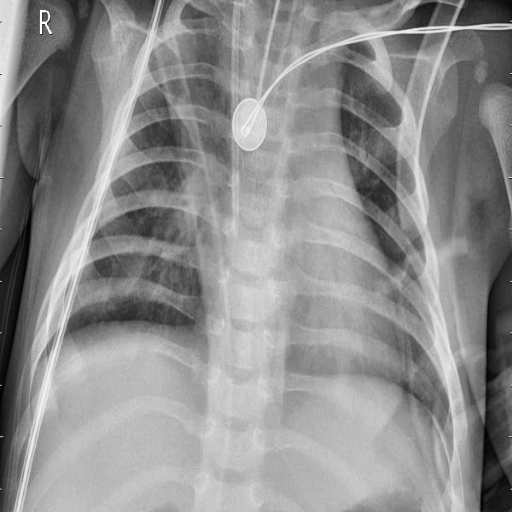
Finding: PNEUMONIA